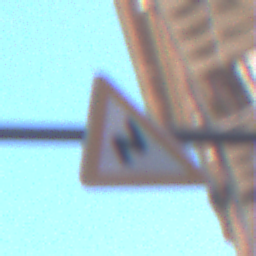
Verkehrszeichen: DoppelkurveRechts
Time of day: MorningAfternoon
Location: Outdoor (Urban)
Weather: Clear
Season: NotSpecified
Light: Natural